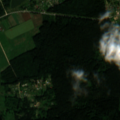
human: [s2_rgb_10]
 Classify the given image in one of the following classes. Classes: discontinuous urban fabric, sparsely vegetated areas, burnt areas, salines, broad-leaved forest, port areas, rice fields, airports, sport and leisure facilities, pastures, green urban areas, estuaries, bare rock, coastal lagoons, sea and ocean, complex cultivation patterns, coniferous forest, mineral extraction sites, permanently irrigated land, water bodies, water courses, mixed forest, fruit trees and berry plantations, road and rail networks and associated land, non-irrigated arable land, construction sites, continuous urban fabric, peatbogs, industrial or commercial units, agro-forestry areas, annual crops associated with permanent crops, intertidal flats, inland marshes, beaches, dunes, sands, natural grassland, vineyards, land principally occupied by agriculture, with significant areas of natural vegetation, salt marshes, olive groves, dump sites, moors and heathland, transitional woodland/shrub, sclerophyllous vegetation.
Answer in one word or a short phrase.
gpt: complex cultivation patterns, land principally occupied by agriculture, with significant areas of natural vegetation, mixed forest